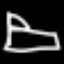
Label: bed